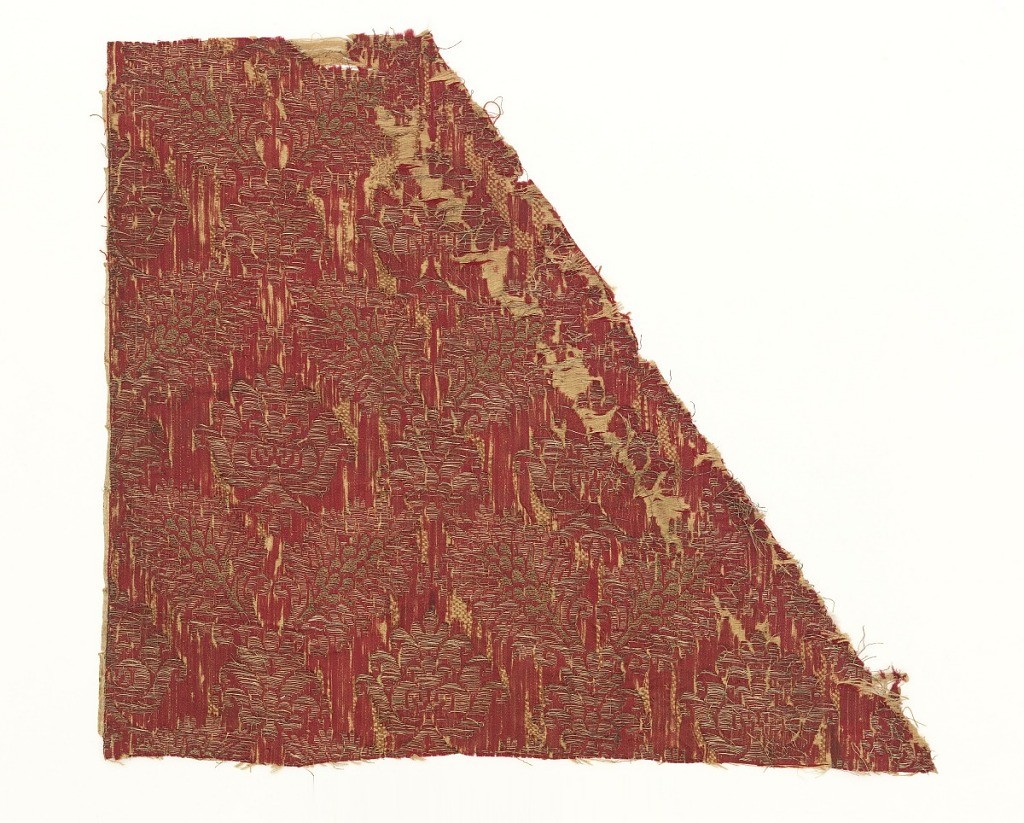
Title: Fragment
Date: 15th century
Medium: silk, metallic yarns Technique: compound satin weave with discontinuous supplementary weft patterning (brocaded)
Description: Woven silk with red ground and gold metallic pomegranate pattern. Badly abraded.